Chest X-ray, PA view. Patient: 66 years old, sex M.
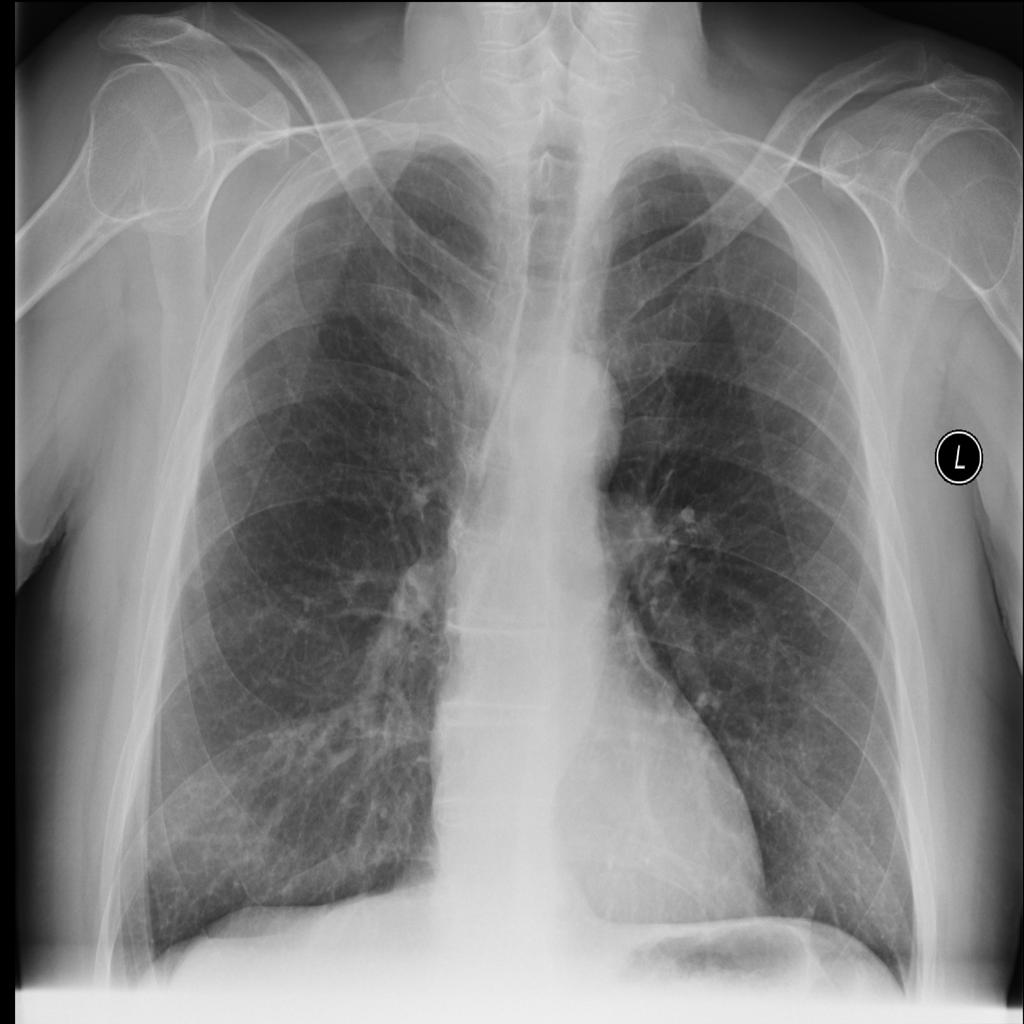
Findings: Infiltration